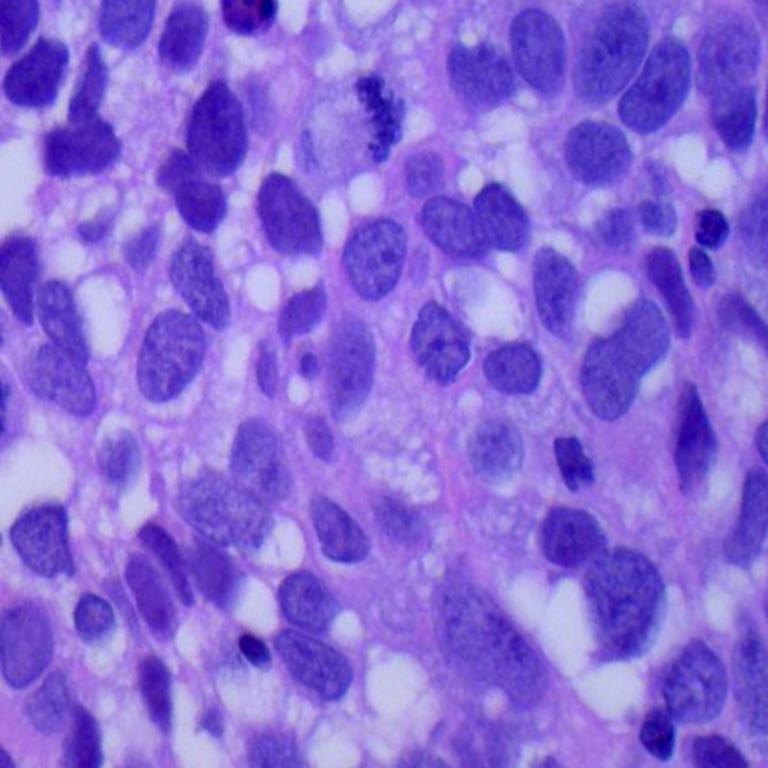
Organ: lung
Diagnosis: squamous carcinomas